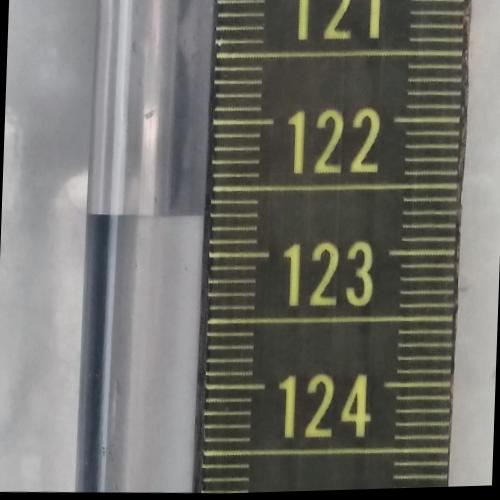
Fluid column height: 122.7 cm